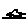
Label: car